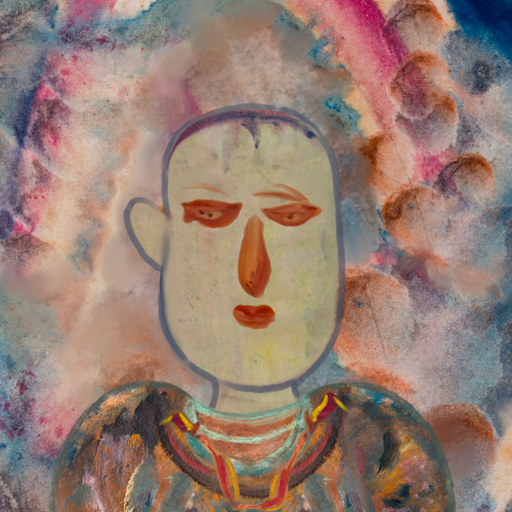
Background: Rupkatha, Head And Neck Front: Hill_Girl, Face Front: Pious_Lady, Bust: Boggyland, Hair Front: Blank, Head Accessory: Blank, Second Necklace: Gypsy_Mother_1, Necklace: Blank, Baby: Blank